Interaction volume radius: 5 \u00c5
Interaction volume height: 20 \u00c5
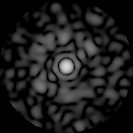
Disorder parameter: 0.8129